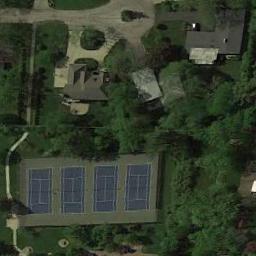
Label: tennis_court